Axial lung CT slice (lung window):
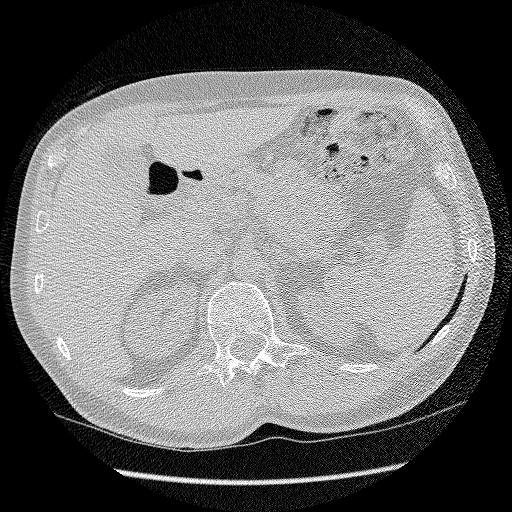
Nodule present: no